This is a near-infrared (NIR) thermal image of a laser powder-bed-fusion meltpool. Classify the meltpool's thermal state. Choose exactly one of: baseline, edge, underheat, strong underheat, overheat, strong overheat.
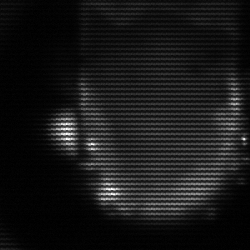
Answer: baseline